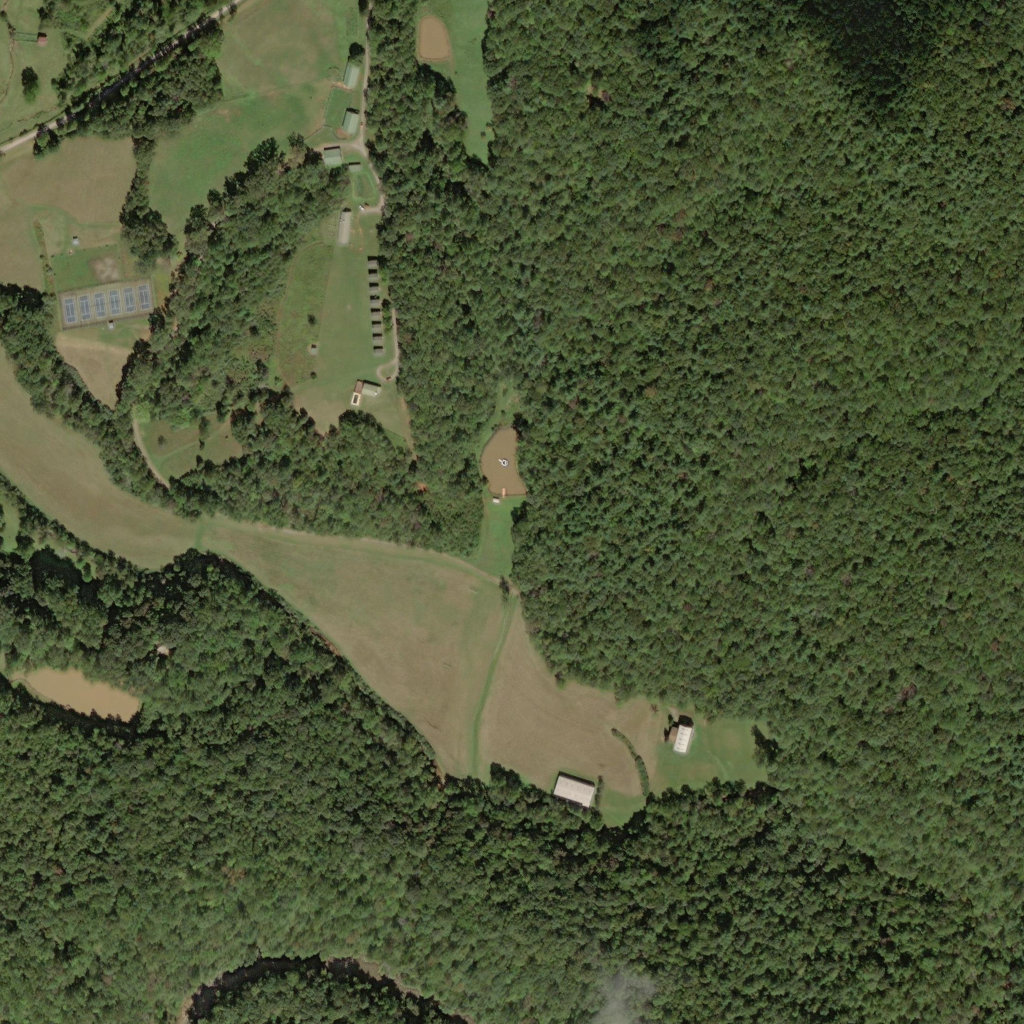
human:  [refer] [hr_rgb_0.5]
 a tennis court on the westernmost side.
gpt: <box>[[5, 28, 7, 31, 0]]</box>

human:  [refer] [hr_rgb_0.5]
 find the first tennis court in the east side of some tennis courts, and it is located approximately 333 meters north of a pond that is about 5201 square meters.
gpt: <box>[[13, 27, 14, 30, 0]]</box>